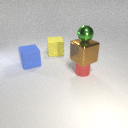
small red metal cylinder below large brown metal cube